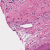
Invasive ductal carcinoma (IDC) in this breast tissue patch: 0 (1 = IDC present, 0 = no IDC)